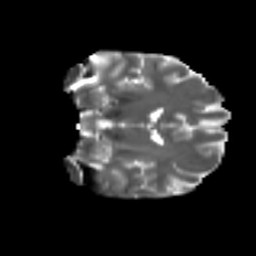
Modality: T2w
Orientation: coronal
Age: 23
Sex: female
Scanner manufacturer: ge
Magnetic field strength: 3 T
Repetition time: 7.8 s
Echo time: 0.0606 s